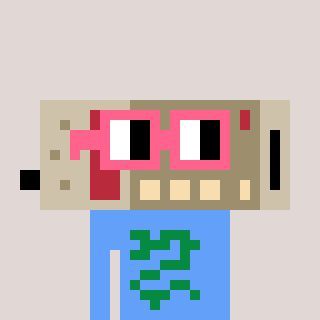
a pixel art character with square pink glasses, a cordless phone-shaped head and a blue-colored body on a warm background